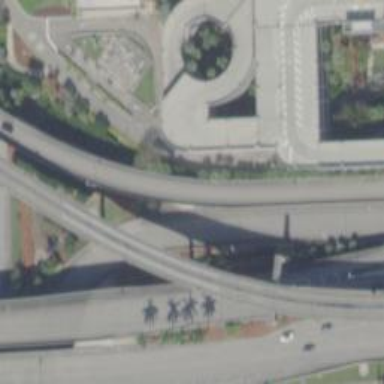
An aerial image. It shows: Trunk link highway with asphalt surface.